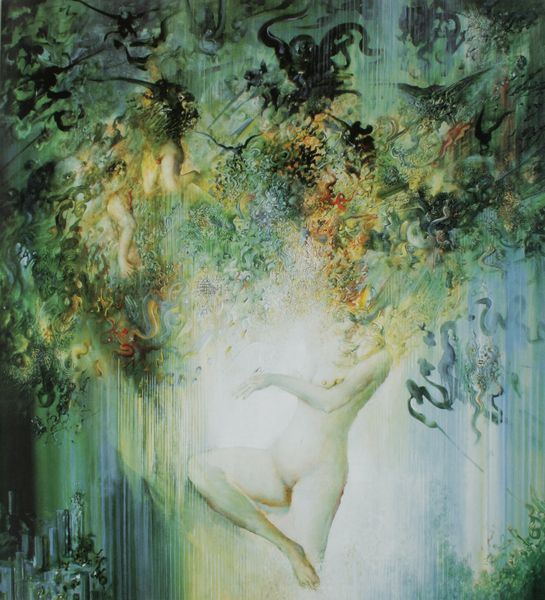
Titel: Nach den Versuchungen
Künstler: Ljuba
Standort: Paris
Institution: Privatbesitz
Schlagwörter: akt, blau, fuß, körper, nackt, wasser, weiß, frauen, gelb, grün, mädchen, frankreich, frau, hell, licht, schwarz, türkis, blüten, malerei, symbolismus, arm, mensch, pflanze, wasserfall, engel, trauben, beine, abstrakt, figuren, jugendstil, streifen, nackte, abstraktion, regen, traum, ornamental, teufel, schlangen, nackte frau, traumbild, seepferdchen, schlangenlinien, moureau